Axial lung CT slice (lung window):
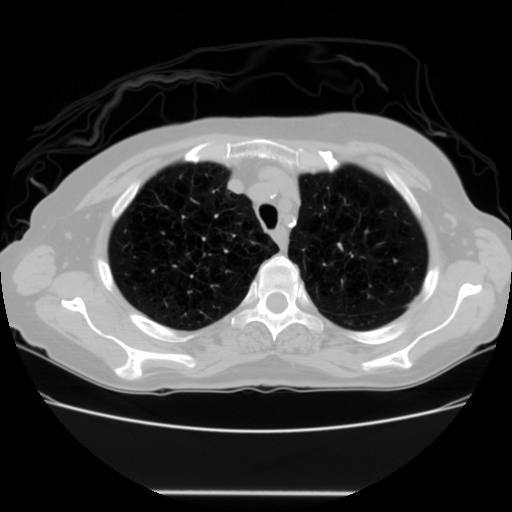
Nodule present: no